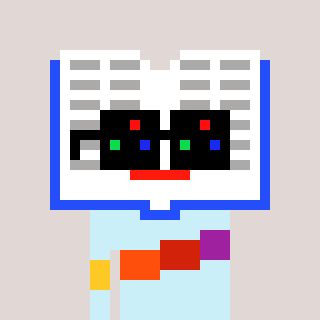
a pixel art character with square black sunglasses, a dictionary-shaped head and a cold-colored body on a warm background